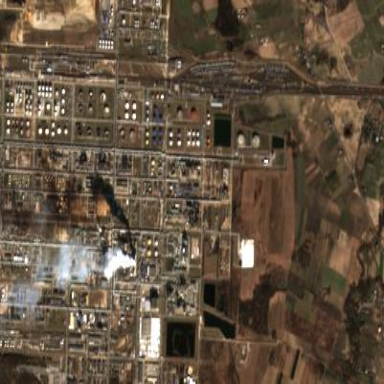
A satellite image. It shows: Industrial area with fence. It is refinery.